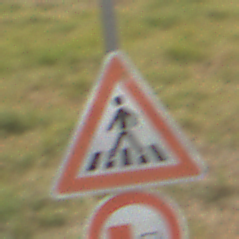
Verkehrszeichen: FussgaengerueberwegRechts
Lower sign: UeberholverbotKraftfahrzeuge
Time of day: MorningAfternoon
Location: Outdoor (Nature)
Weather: Overcast
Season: NotSpecified
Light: Natural